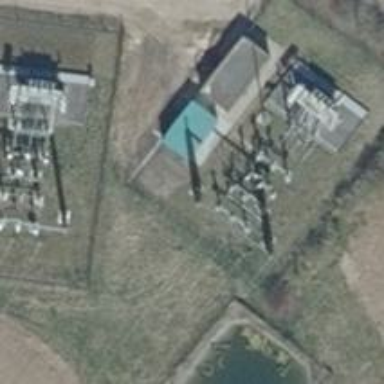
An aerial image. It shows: Three power lines with cables.